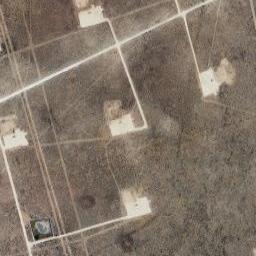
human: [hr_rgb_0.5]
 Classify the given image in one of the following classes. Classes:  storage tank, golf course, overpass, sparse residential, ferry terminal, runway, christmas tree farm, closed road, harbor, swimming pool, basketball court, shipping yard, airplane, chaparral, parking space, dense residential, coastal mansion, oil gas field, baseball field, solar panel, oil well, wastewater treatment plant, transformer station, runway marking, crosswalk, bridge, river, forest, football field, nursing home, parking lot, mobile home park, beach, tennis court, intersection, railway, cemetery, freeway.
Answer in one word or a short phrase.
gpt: oil gas field